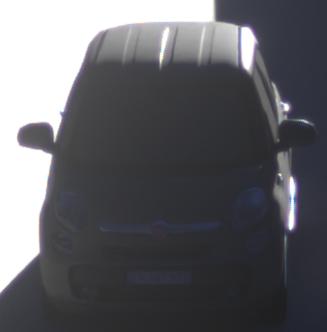
Make: Fiat
Model: 500L 1.4 16V
Detailed model: 500L (199)
Model produced from: 2012/10
Model produced until: 2017/05
Doors: 5
Color: gray
Road condition: dry road
Daytime: sunrise or sunset
Contrast: high contrast